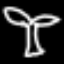
Label: palm tree